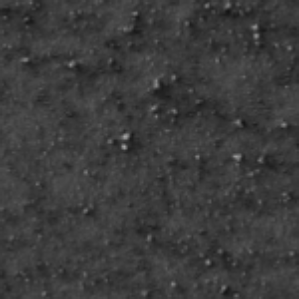
Label: frost